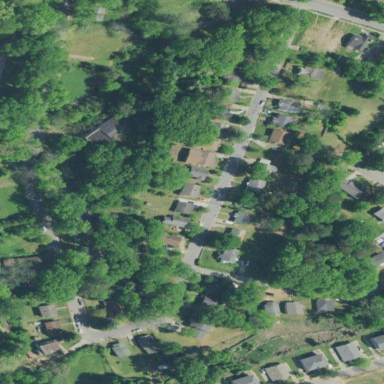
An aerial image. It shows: Residential area within neighborhood.